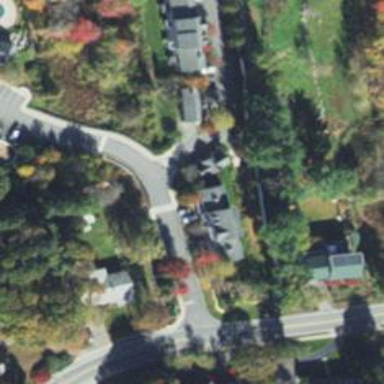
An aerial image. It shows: Residential road with sidewalk on the left.